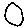
Label: circle